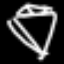
Label: diamond